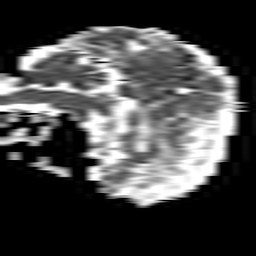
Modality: ADC
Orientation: sagittal
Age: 53
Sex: male
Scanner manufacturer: philips
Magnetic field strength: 1.5 T
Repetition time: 3.403 s
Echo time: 0.06922 s